Question: I recently discovered that Netbeans really likes javascript comments which are formatted like this:
This appears to be Javadoc compatible comments, but is it? Is there a resource somewhere which defines what formatting as acceptible? Also, is this style of commenting common to other IDE's such as Eclipse?
Edit: I have uploaded this screenshot to illustrate how Netbeans interprets @param and @return

Thanks.
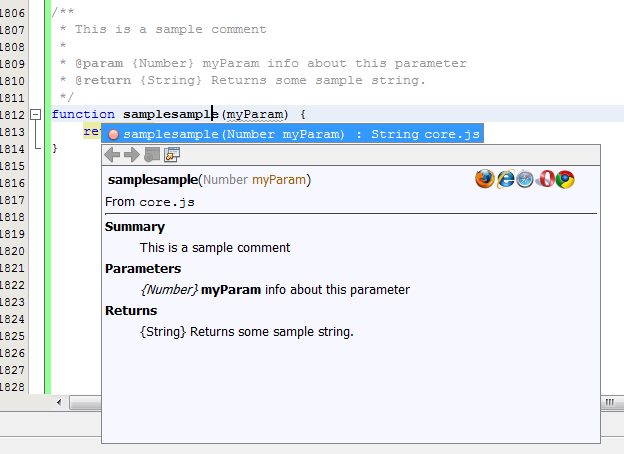
Answer: This style of comments is for JSDoc.
It is similar to JavaDoc but has some differences.
You can find out more at <URL>